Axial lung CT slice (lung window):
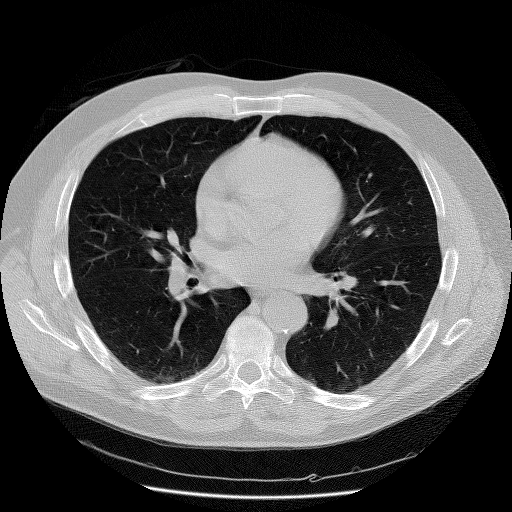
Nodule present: no